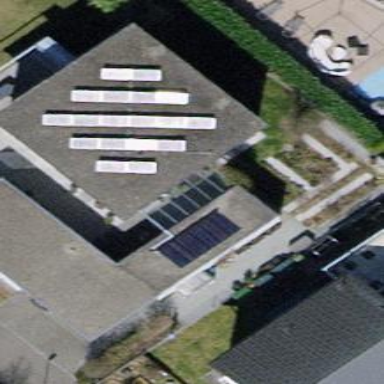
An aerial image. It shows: Flat-roofed garage with gray roof.